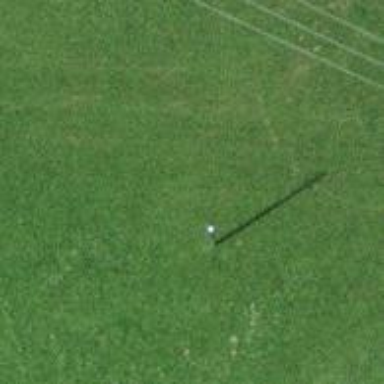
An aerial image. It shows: Power pole.